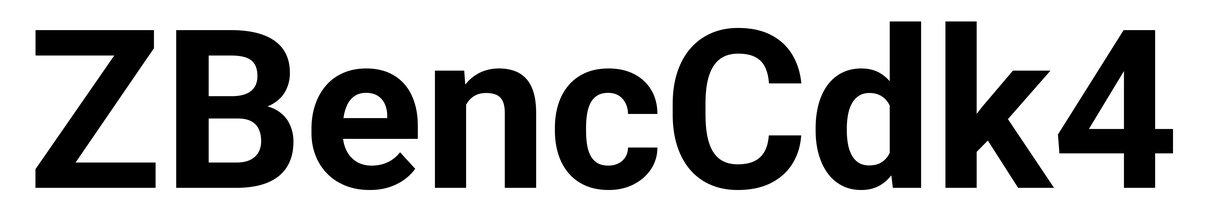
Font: Roboto_Bold